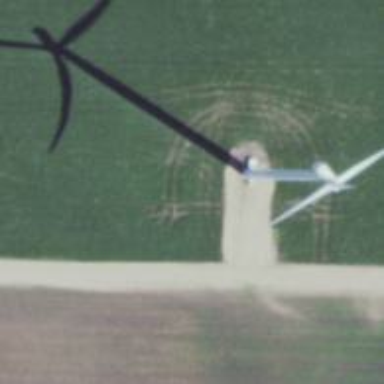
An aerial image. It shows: Wind generator using wind turbines of horizontal axis.